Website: crate-barrel
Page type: billing-address
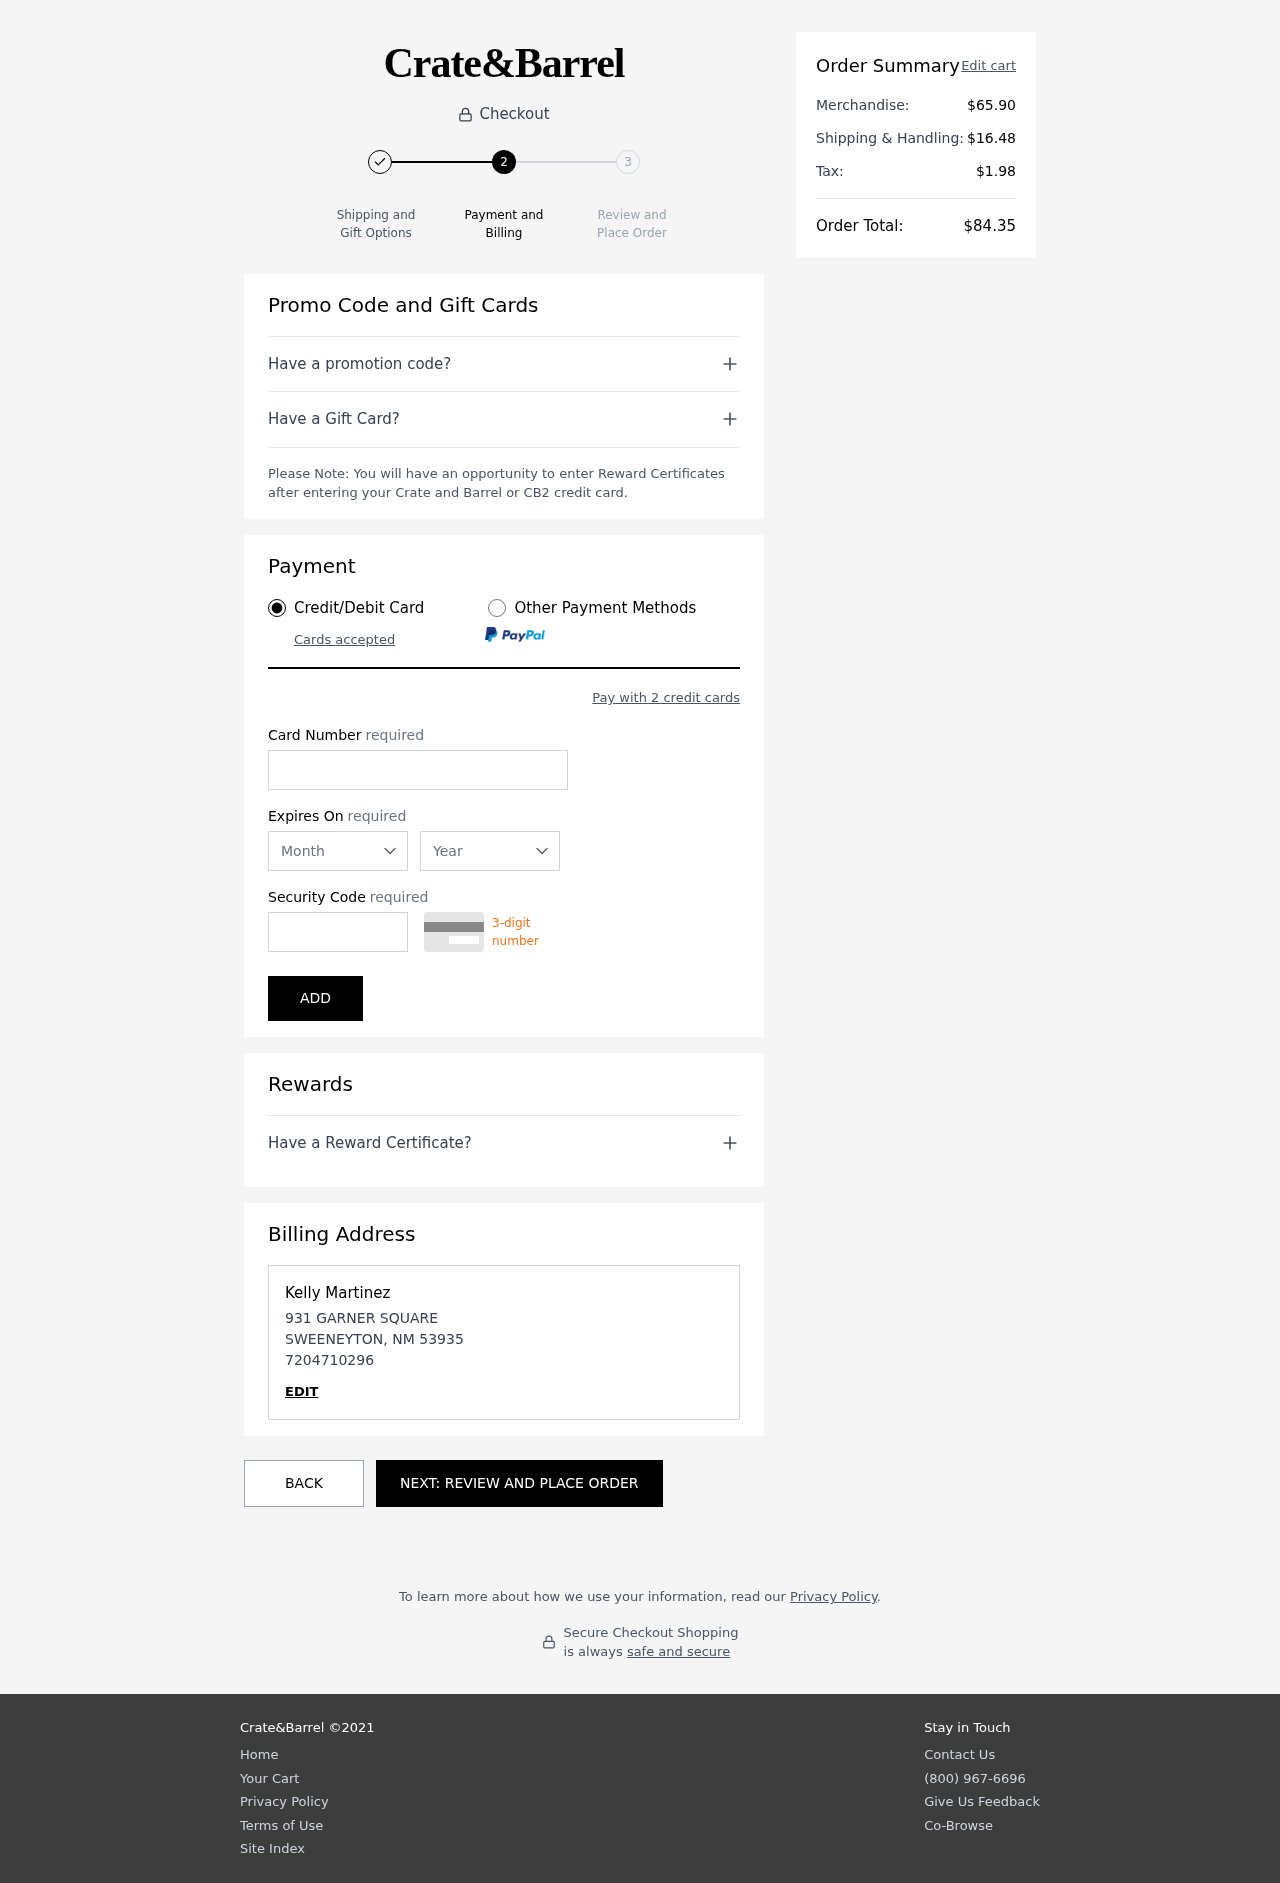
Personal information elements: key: PII_CARD_CVV
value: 495
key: PII_CARD_EXPIRY_MONTH
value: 06
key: PII_CARD_EXPIRY_YEAR
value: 28
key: PII_CARD_NUMBER
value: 6525 4632 5015 1449
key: PII_CITY
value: SWEENEYTON
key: PII_FULLNAME
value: Kelly Martinez
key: PII_PHONE
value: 7204710296
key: PII_POSTCODE
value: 53935
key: PII_STATE_ABBR
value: NM
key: PII_STREET
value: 931 GARNER SQUARE
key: PII_FIRSTNAME
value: Kelly
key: PII_LASTNAME
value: Martinez
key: PII_PHONE_LINE
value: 0296
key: PII_PHONE_SUFFIX
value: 0296
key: PII_POSTCODE_FULL
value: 53935
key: PII_PHONE2
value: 7204710296
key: PII_PHONE3
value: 7204710296
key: PII_FULLNAME2
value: Kelly Martinez
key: PII_FULLNAME3
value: Kelly Martinez
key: PII_FIRSTNAME2
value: Kelly
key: PII_FIRSTNAME3
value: Kelly
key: PII_LASTNAME2
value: Martinez
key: PII_LASTNAME3
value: Martinez
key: PII_FIRSTNAME_DERIVED
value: Kelly
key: PII_LASTNAME_DERIVED
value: Martinez
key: PII_PHONE_NUMERIC
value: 7204710296
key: PII_POSTCODE_NUMERIC
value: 53935
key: PII_PHONE2_NUMERIC
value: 7204710296
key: PII_PHONE3_NUMERIC
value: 7204710296
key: PII_FULLNAME_DERIVED
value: Kelly Martinez
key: PII_NAME_FULL_DERIVED
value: Kelly Martinez
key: PII_PHONE_DIGITS
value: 7204710296
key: PII_PHONE_LAST4
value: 0296
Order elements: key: ORDER_SUBTOTAL
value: $65.90
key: ORDER_SHIPPING_COST
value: $16.48
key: ORDER_TAX
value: $1.98
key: ORDER_TOTAL
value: $84.35